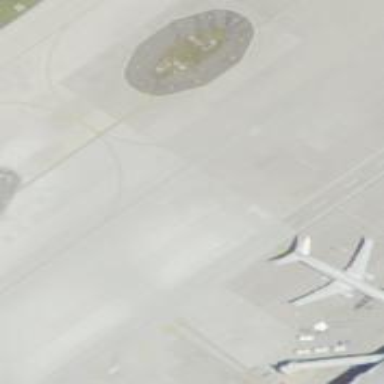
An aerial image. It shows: Image of taxiway at airport.